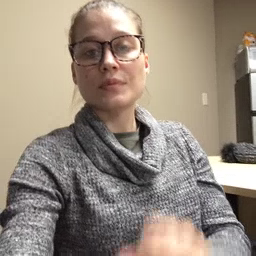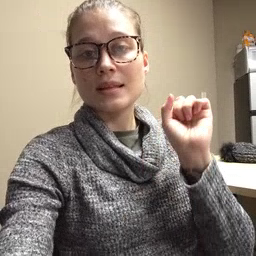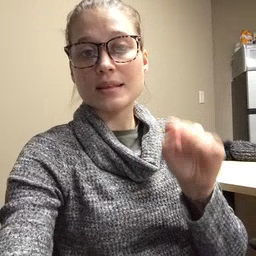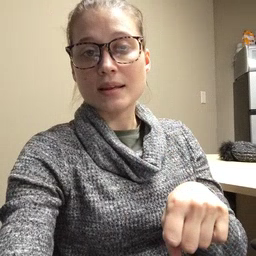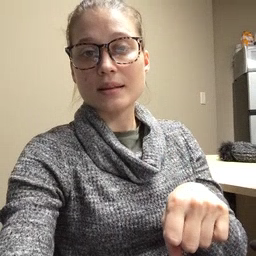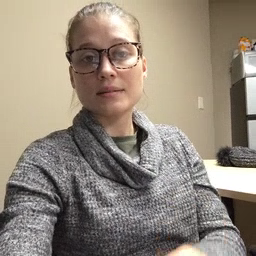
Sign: can